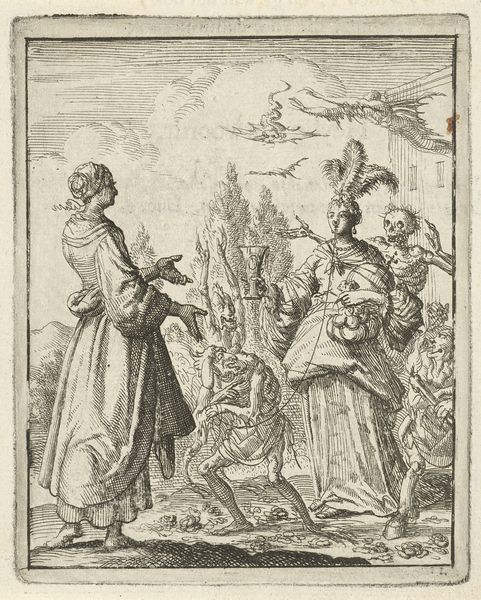
Titel: Vrouw wijst naar rijk geklede vrouw die aan een koord door de Zonde wordt geleid en door de Dood en Satan is omgeven
Künstler: Jan Luyken
Standort: Amsterdam
Institution: Rijksmuseum
Schlagwörter: feder, frauen, frau, kleid, kleider, tod, kelch, adel, adelige, grafik, wein, weiber, becher, schaf, druck, skelett, fabelwesen, ziege, schafskopf, nasenring, bechet, demonen